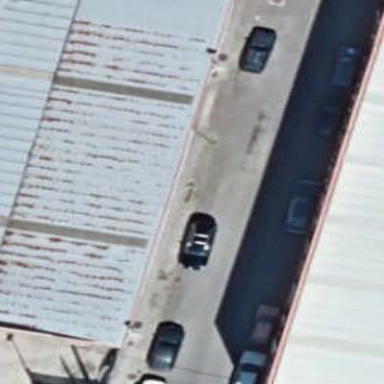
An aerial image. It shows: Warehouse building.